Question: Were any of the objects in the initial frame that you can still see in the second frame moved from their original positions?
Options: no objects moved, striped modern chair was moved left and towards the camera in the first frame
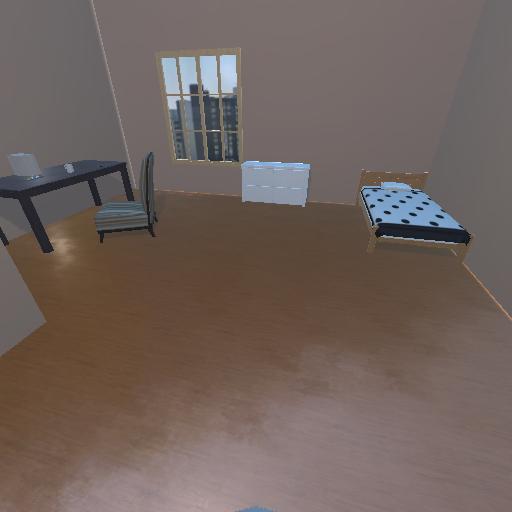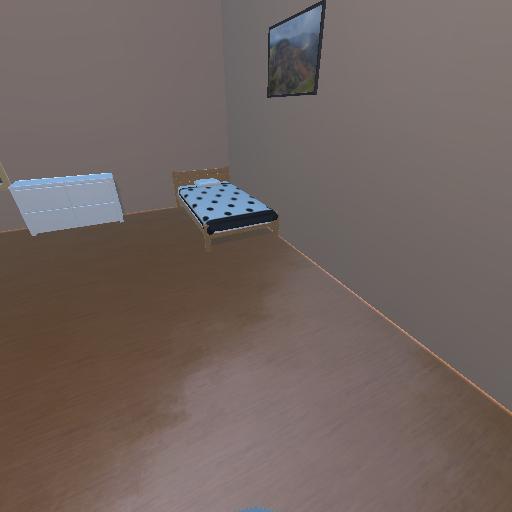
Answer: no objects moved